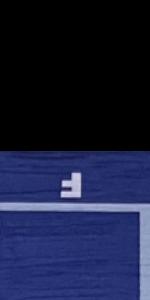
Label: Empty